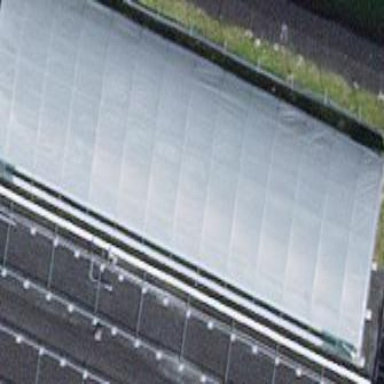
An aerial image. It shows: Greenhouse.